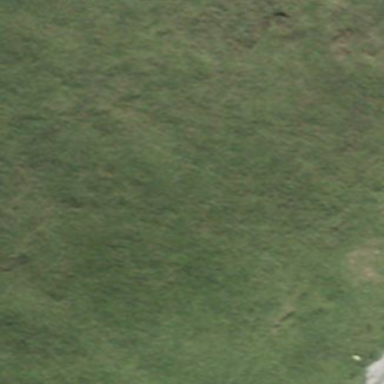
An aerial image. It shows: Open area covered with grass.